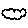
Label: cloud